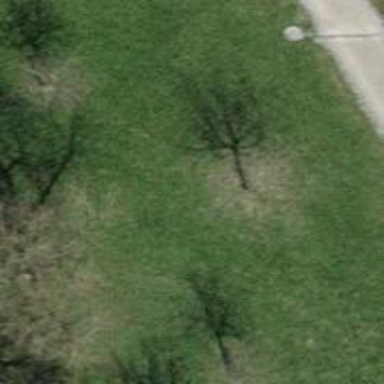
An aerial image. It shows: Single tag "natural: tree."